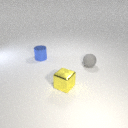
small yellow metal cube to the left of small gray rubber sphere